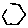
Label: hexagon